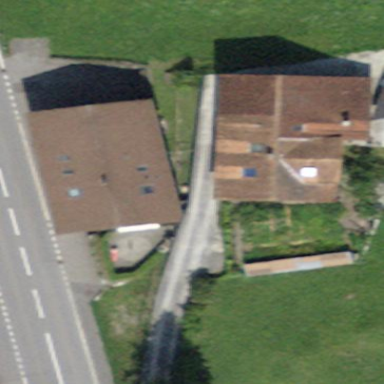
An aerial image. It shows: Residential building.